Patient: sex F, age 68
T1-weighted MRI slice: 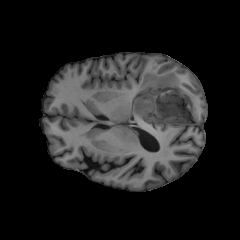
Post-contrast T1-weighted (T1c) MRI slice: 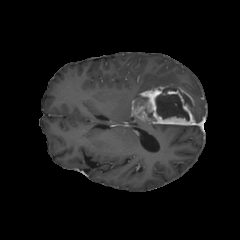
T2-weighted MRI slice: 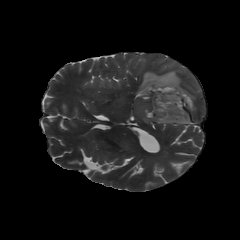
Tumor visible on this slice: yes
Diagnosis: Glioblastoma, IDH-wildtype
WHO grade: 4